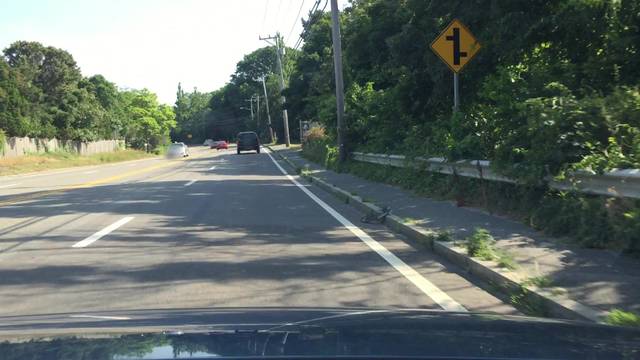
Region: United States
Coordinates: 41.823, -69.971